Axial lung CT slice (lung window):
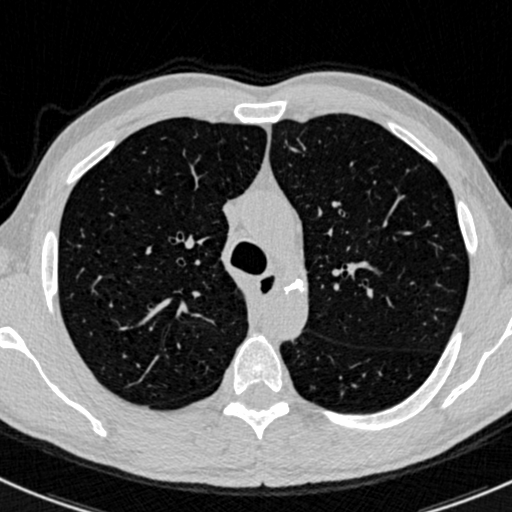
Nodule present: no